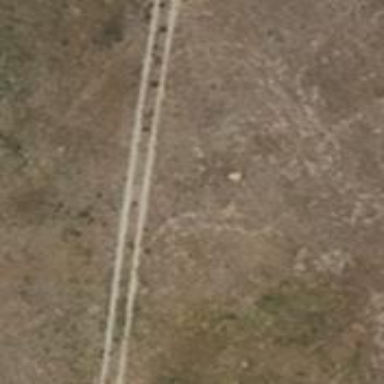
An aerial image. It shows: Asphalt track with grade1 surface.